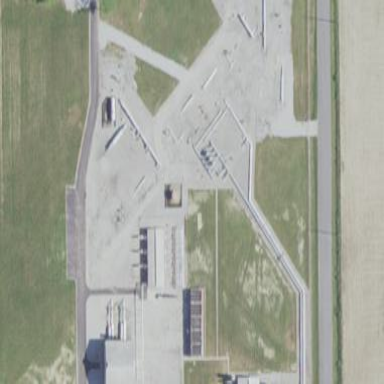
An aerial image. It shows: Compression substation.